The plot shows how the frequency content of a bearing vibration signal evolves over time (STFT spectrogram). What is the most likely bearing condition (normal, inner_race, outer_race, ball)?
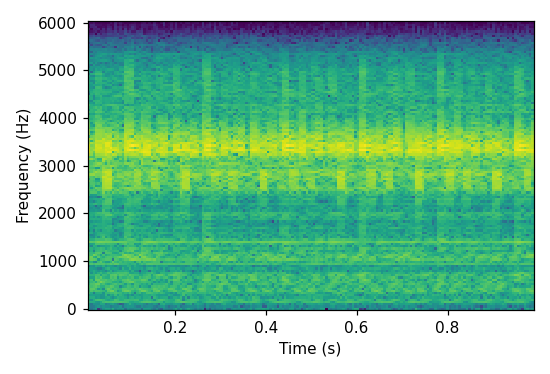
Answer: outer_race